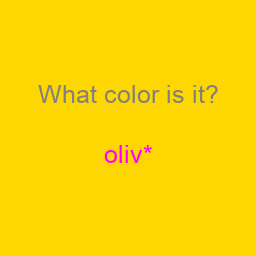
Color: magenta
Color name shown: olive
Background color: gold
Question text color: gray